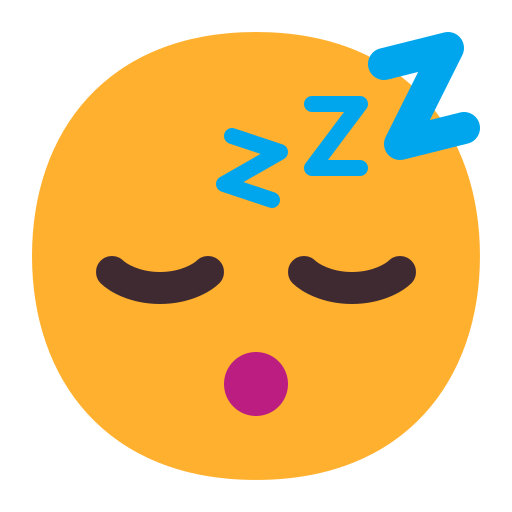
sleeping face flat